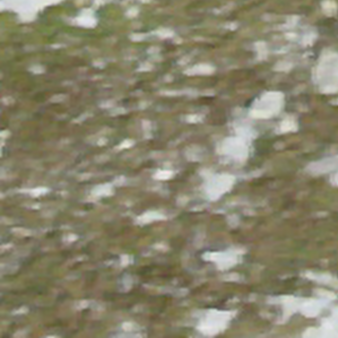
Label: other